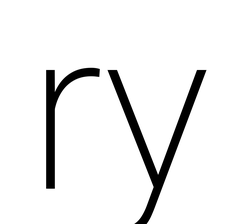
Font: Roboto_ExtraLight